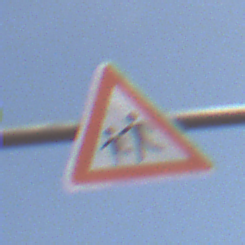
Verkehrszeichen: KinderRechts
Umgebung: Outdoor, Nature
Tageszeit: Midday
Wetter: PartlyCloudy
Licht: Natural
Jahreszeit: NotSpecified
Kontrast: HighContrast